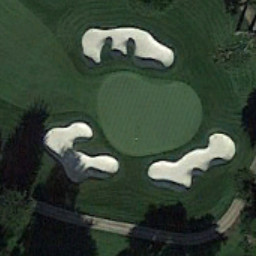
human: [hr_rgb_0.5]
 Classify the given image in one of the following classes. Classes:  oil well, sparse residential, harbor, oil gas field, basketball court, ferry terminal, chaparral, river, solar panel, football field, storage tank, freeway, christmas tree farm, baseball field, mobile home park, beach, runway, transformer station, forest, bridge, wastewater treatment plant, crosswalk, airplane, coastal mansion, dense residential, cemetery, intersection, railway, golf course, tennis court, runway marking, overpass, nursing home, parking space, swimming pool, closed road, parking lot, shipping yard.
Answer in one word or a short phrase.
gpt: golf course